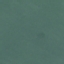
Label: SeaLake